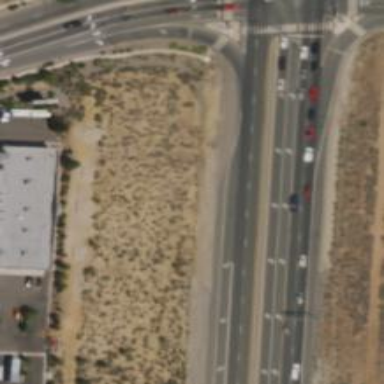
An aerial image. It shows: Expressway with asphalt surface classified as trunk highway.